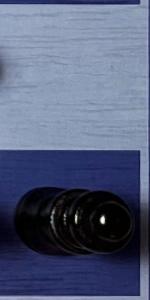
Label: Queen_Black